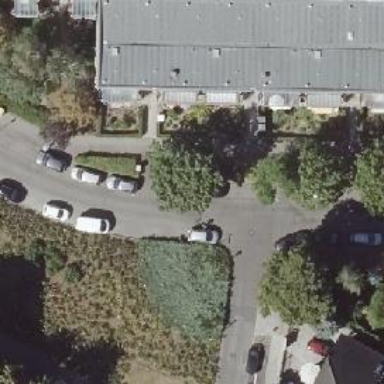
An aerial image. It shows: Footway.